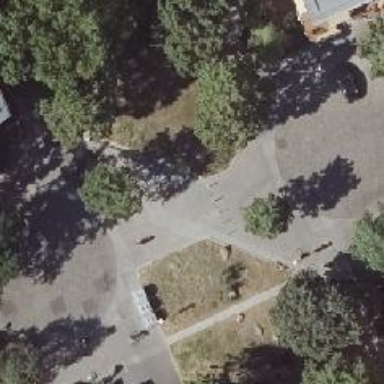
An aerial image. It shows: Bicycle rental facility.